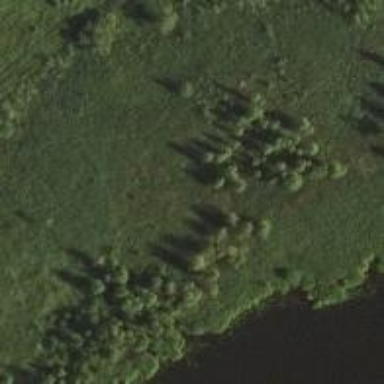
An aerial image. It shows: Bog wetland area.